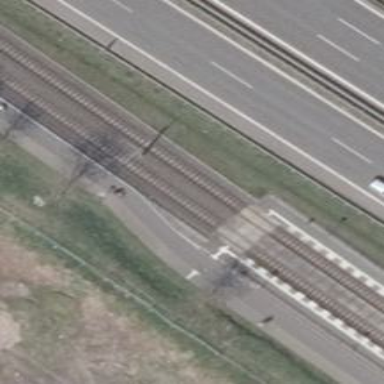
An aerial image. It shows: Uncontrolled tram crossing.